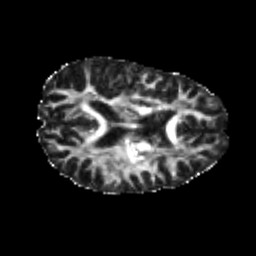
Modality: FA
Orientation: axial
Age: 21
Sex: female
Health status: healthy
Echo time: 0.074 s